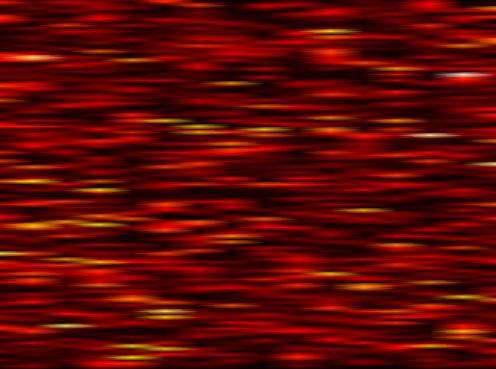
Label: OFDM